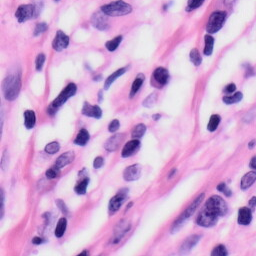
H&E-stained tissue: Skin